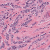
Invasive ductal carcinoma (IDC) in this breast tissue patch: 1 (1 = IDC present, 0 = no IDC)